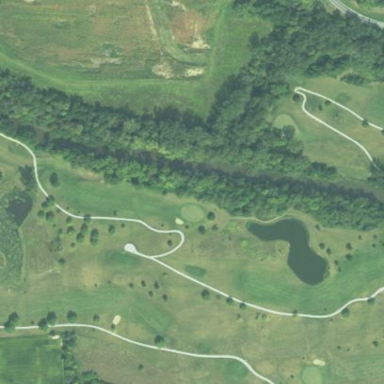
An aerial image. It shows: Golf course surrounded by greenery.